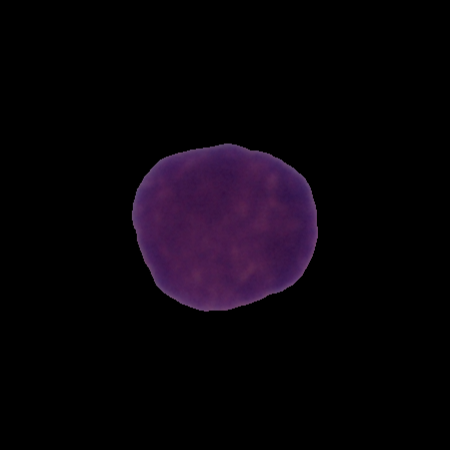
Label: healthy